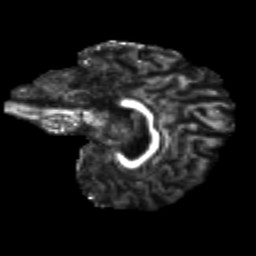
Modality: FA
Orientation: sagittal
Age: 25
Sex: male
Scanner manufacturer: siemens
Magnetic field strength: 3 T
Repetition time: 15.3 s
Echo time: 0.083 s